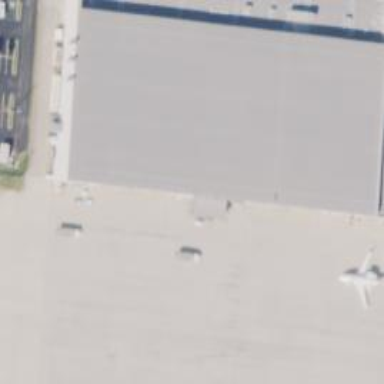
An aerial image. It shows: Hangar at the airport.